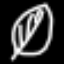
Label: leaf